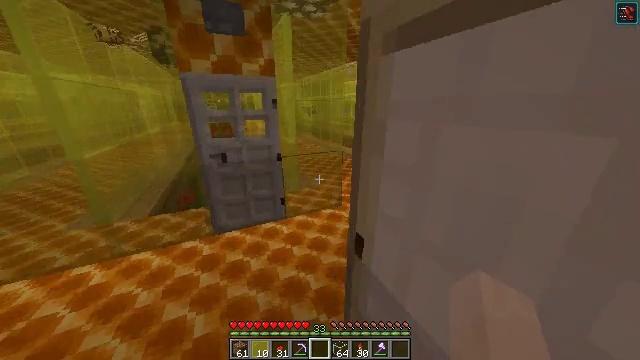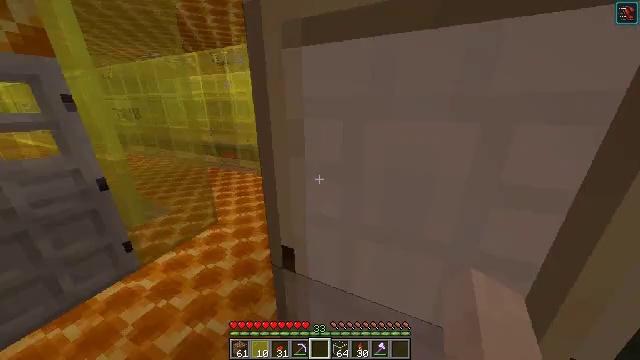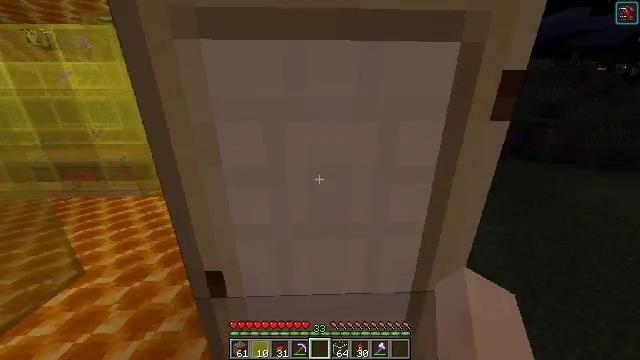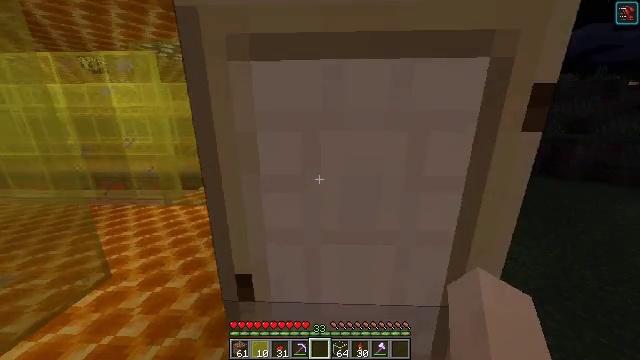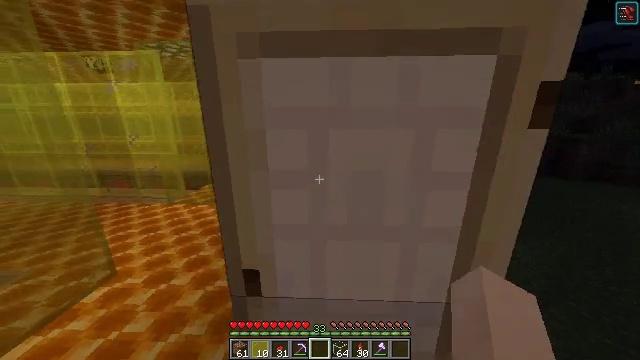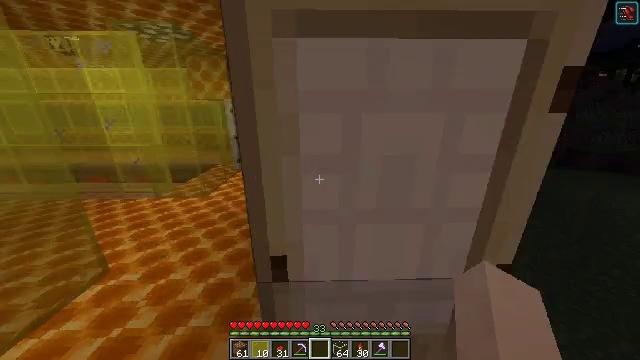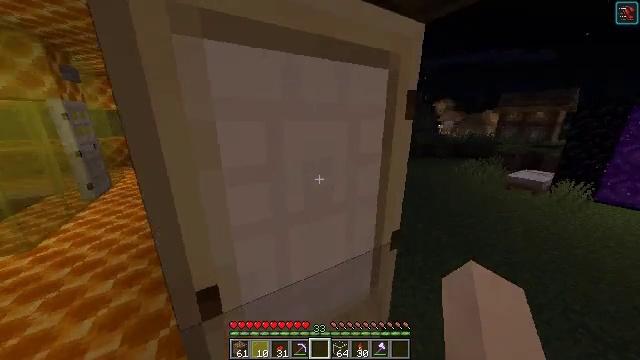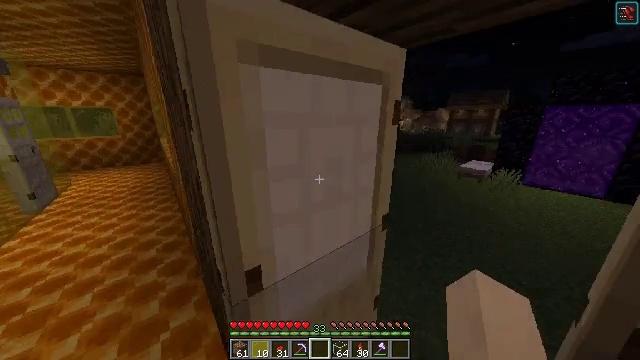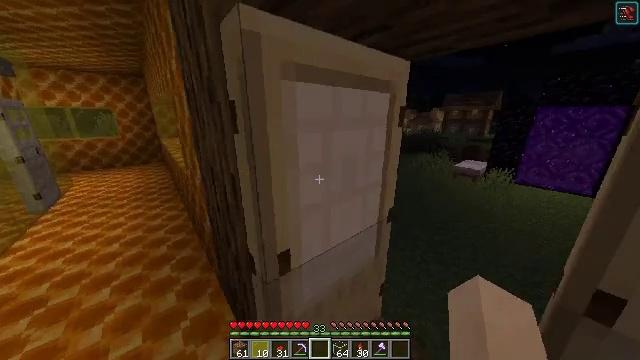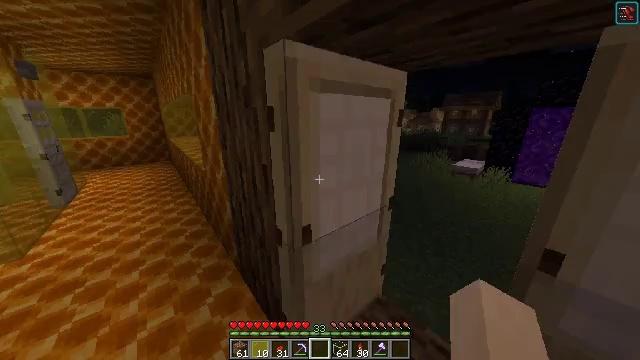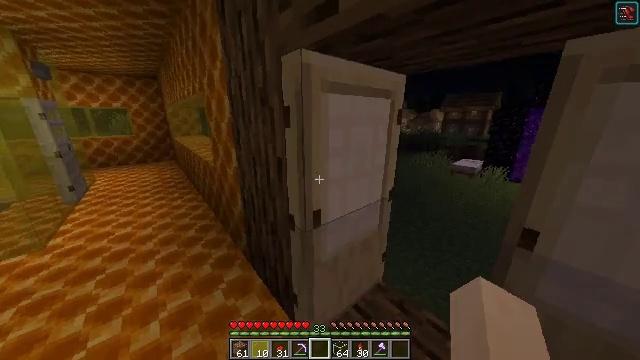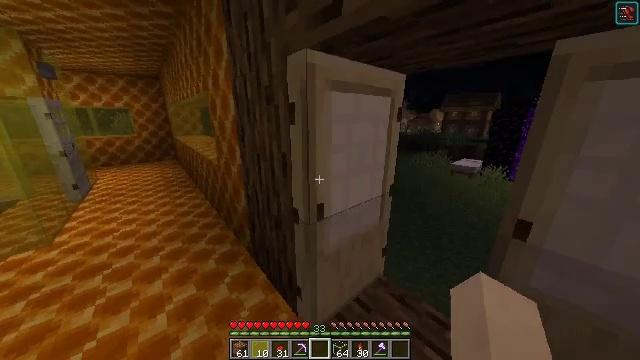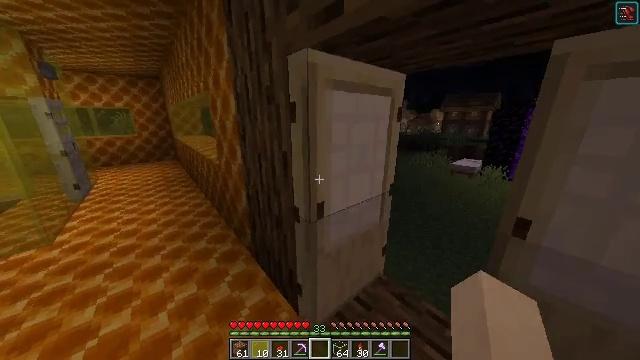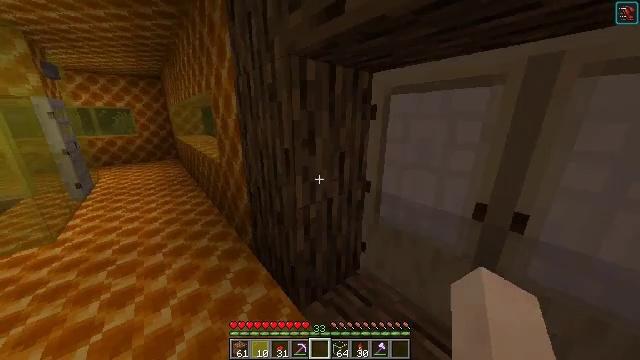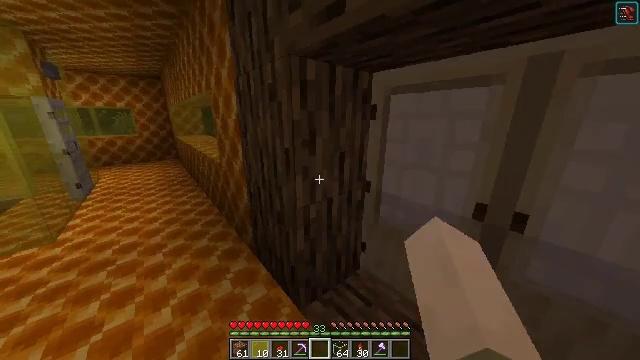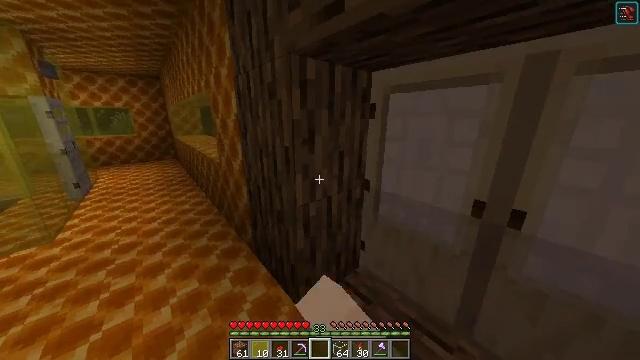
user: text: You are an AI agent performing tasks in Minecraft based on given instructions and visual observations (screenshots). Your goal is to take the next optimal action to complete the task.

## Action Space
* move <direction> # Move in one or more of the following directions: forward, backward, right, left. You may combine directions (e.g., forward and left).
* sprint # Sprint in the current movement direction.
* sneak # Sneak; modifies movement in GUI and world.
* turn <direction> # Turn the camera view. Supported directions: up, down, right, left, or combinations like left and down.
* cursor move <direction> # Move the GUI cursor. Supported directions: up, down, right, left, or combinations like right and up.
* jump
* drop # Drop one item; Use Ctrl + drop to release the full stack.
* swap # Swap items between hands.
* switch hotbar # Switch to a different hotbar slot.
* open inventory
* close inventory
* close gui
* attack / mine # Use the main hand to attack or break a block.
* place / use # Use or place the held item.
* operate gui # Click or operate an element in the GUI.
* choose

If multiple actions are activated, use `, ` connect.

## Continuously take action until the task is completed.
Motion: motion action
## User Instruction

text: Attack the yellow stained glass pane to break it.
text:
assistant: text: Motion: turn right
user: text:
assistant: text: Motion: turn right
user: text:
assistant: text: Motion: turn left and up
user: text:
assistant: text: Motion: no_op
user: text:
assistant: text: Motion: move left, turn right and down
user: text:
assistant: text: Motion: move back and move left, turn right and up
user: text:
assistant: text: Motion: move back and move left, turn right
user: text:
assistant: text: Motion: move back, turn right
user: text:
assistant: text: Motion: no_op
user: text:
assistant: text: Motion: no_op
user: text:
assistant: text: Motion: no_op
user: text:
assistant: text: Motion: no_op
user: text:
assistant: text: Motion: use / place
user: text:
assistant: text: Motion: use / place
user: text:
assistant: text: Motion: no_op
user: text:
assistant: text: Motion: no_op
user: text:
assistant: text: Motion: no_op
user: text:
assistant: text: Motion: turn left
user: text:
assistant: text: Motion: turn left
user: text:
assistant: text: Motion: turn left and down
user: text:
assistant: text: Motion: turn left and up
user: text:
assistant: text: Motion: turn right
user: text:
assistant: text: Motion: turn right
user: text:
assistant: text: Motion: turn down
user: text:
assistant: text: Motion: no_op
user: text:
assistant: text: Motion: no_op
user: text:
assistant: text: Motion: no_op
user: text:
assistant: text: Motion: no_op
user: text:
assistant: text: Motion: no_op
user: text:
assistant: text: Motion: no_op